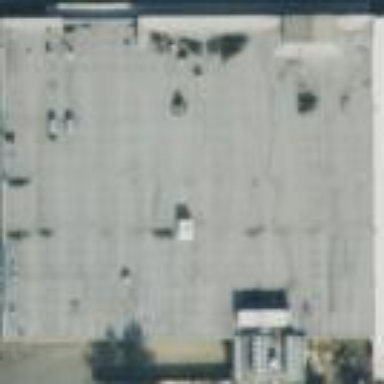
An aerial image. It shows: Retail building housing supermarket.